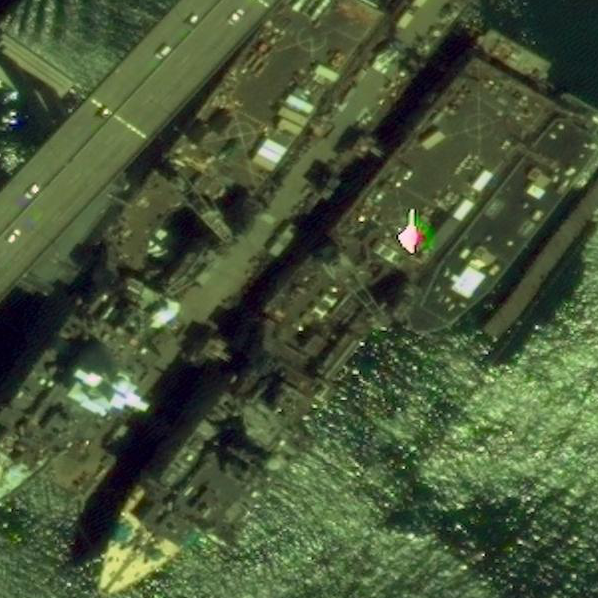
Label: combat